Question: I am trying to use some C code in Unity3D pro.

My basic approach is to (1) build C source code into a static libary (2) create an empty bundle and link against the library (3) import the bundle into Unity 3D pro (as a plugin).
I was basically following <URL>.
It has been working for me for a while until recently when I was updating my C code and recompiling and rebuilding the library and the bundle, everything goes wrong...
When I first imported the bundle, I got a .
At that stage my bundle project was merely a pile of libraries - the library built from my source code (which is a .a file) and a few other libraries that I think the .a library depends on (the other libraries have .dylib extension).
I added one test.c file to the bundle. The test .c file contains only two lines:
'''
#include <stdio.h>
#include "ccn.h"
char* say()
{
return "hi";
}
'''
in which ccn.h is a header file from my C source code.
After I re-built the bundle, the was gone, but I got an .
## Here is what I am thinking:
1. Because Xcode is so intelligent, I am guessing that while was adding the simple test.c file, Xcode modified some of my bundle settings for me. And I believe that's the reason why DllNotFoundException is gone in the first place. Am I thinking right?
2. I think to solve the EntryPointNotFound problem I will also have to modify some bundle project setting - but I don't know how... Please help me...
Lots and Lots of thanks!
## Edit
1. I saw this thread suggesting that since Xcode is using g++ to compile, I will need extern "C" even if my unmanaged code is in pure C. I changed my target setting in Xcode4 for "Compiler for C/C++/Objective-C" from Apple LLVM 3.0 to LLVM GCC 4.2, but I still get the same exception.
2. I also saw this mono documentation that says mono is using GLib to load libraries, and Glib has a bug on Mac OS X which is that it doesn't recognize .dylib libraries. I deleted the .dylib libraries and tried again but I was till getting the same exception.
3. Also Apple's documentation says that every loadable bundle must have a principal class, and if user doesn't specify which class is the principal class, NSBundle will use the first class shown in the Xcode project as the principal class. Well, I guess the bundle that I created is a loadable bundle, but because it's merely a static library built from C, it literally doesn't have any class. When I looked at my project's info.plist, the Principal Class entry is just empty. Could this be the problem? If so, how do I solve it?
4. Also I saw something on Apple's documentation that I don't quite understand: If your loadable bundle is a plug-in, the host application developer usually provides an interface for the plug-in architecture in a framework. This framework typically contains a class that all plug-in principal classes inherit from, or a protocol (formal or informal) for the plug-in's principal class to adopt. I am pretty sure the loadable bundle I create is a plugin. I am importing the bundle into Unity3D. Does that mean I should define a principal class from Unity? How?
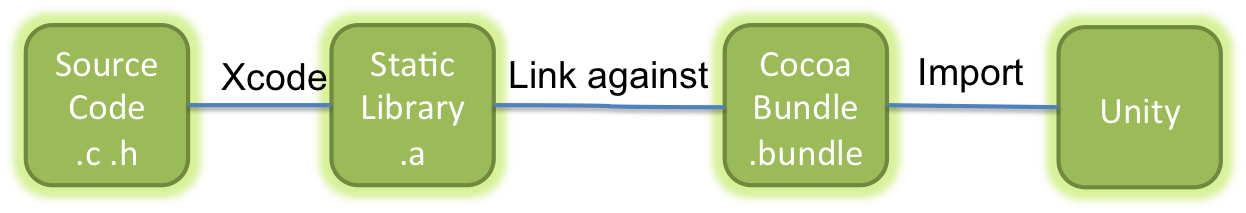
Answer: The problem has a simple solution:
By "try out" I mean, have the function called in your main() and test it out in C first.
In my case, the function that throws out the EntryPointNotFoundException is called ccn_run(). So I did the following things:
1. add a main() function to test.c
2. type ccn_run() in the main() function
3. add a command line target in Xcode project and test it out
I tried it out and the function is working alright in C, now the magical thing is that when I rebuild the bundle (without deleting the main() function and the ccn_run() call inside it), Unity can call the ccn_run() function without problem!
I couldn't explain why this solves my problem, but this has been working for me for almost a month now. Not long ago Xcode upgraded to 4.3.2 and I tried the same approach again, still works. I guess perhaps adding a main() function helps defining the entry point?
Finally, I documented the whole process of importing C code to Unity and I am glad to share here: <URL>
My code sample:
1. Xcode project: https://github.com/CherryQu921/CCNxPlugin
2. Unity project: https://github.com/CherryQu921/cqs
Hope this answer especially my tutorial helps!